Question: I have written a Firebase cloud function in which I want to get every users internal collection called 'numbers' and read each document out of that collection to do some comparisons.
Any idea how to do this?
I am pretty new to firebase and for some reason the database navigation commands are just not sticking with me very well.
I have tried a handful of commands with no success
'''
const snapshot = functions.database.collection('users').collection('numbers').get()
'''
'''
let sfRef = db.collection('users');
sfRef.getCollections().then(collections => {
collections.forEach(collection => {
console.log('Found subcollection with id:', collection.id);
});
});
'''
Here is a loose cloud code infastructure
'''
const functions = require('firebase-functions');
const admin = require('firebase-admin');
admin.initializeApp();
export const prize1 = functions.pubsub.schedule('every 5 minutes').onRun((context) => {
const users = functions.database.ref('/users/numbers')
console.log("")
return null;
});
'''
I feel like I have a good idea of how to do it, but the syntax is holding me back.
The collection of users. Go through each document in here, i.e. each user.
In each user go to the collection called numbers.
In the collection called numbers go through each document and find the numbers field to do logic/comparisons with.

Hopefully this can help you understand the way my database is ordered.
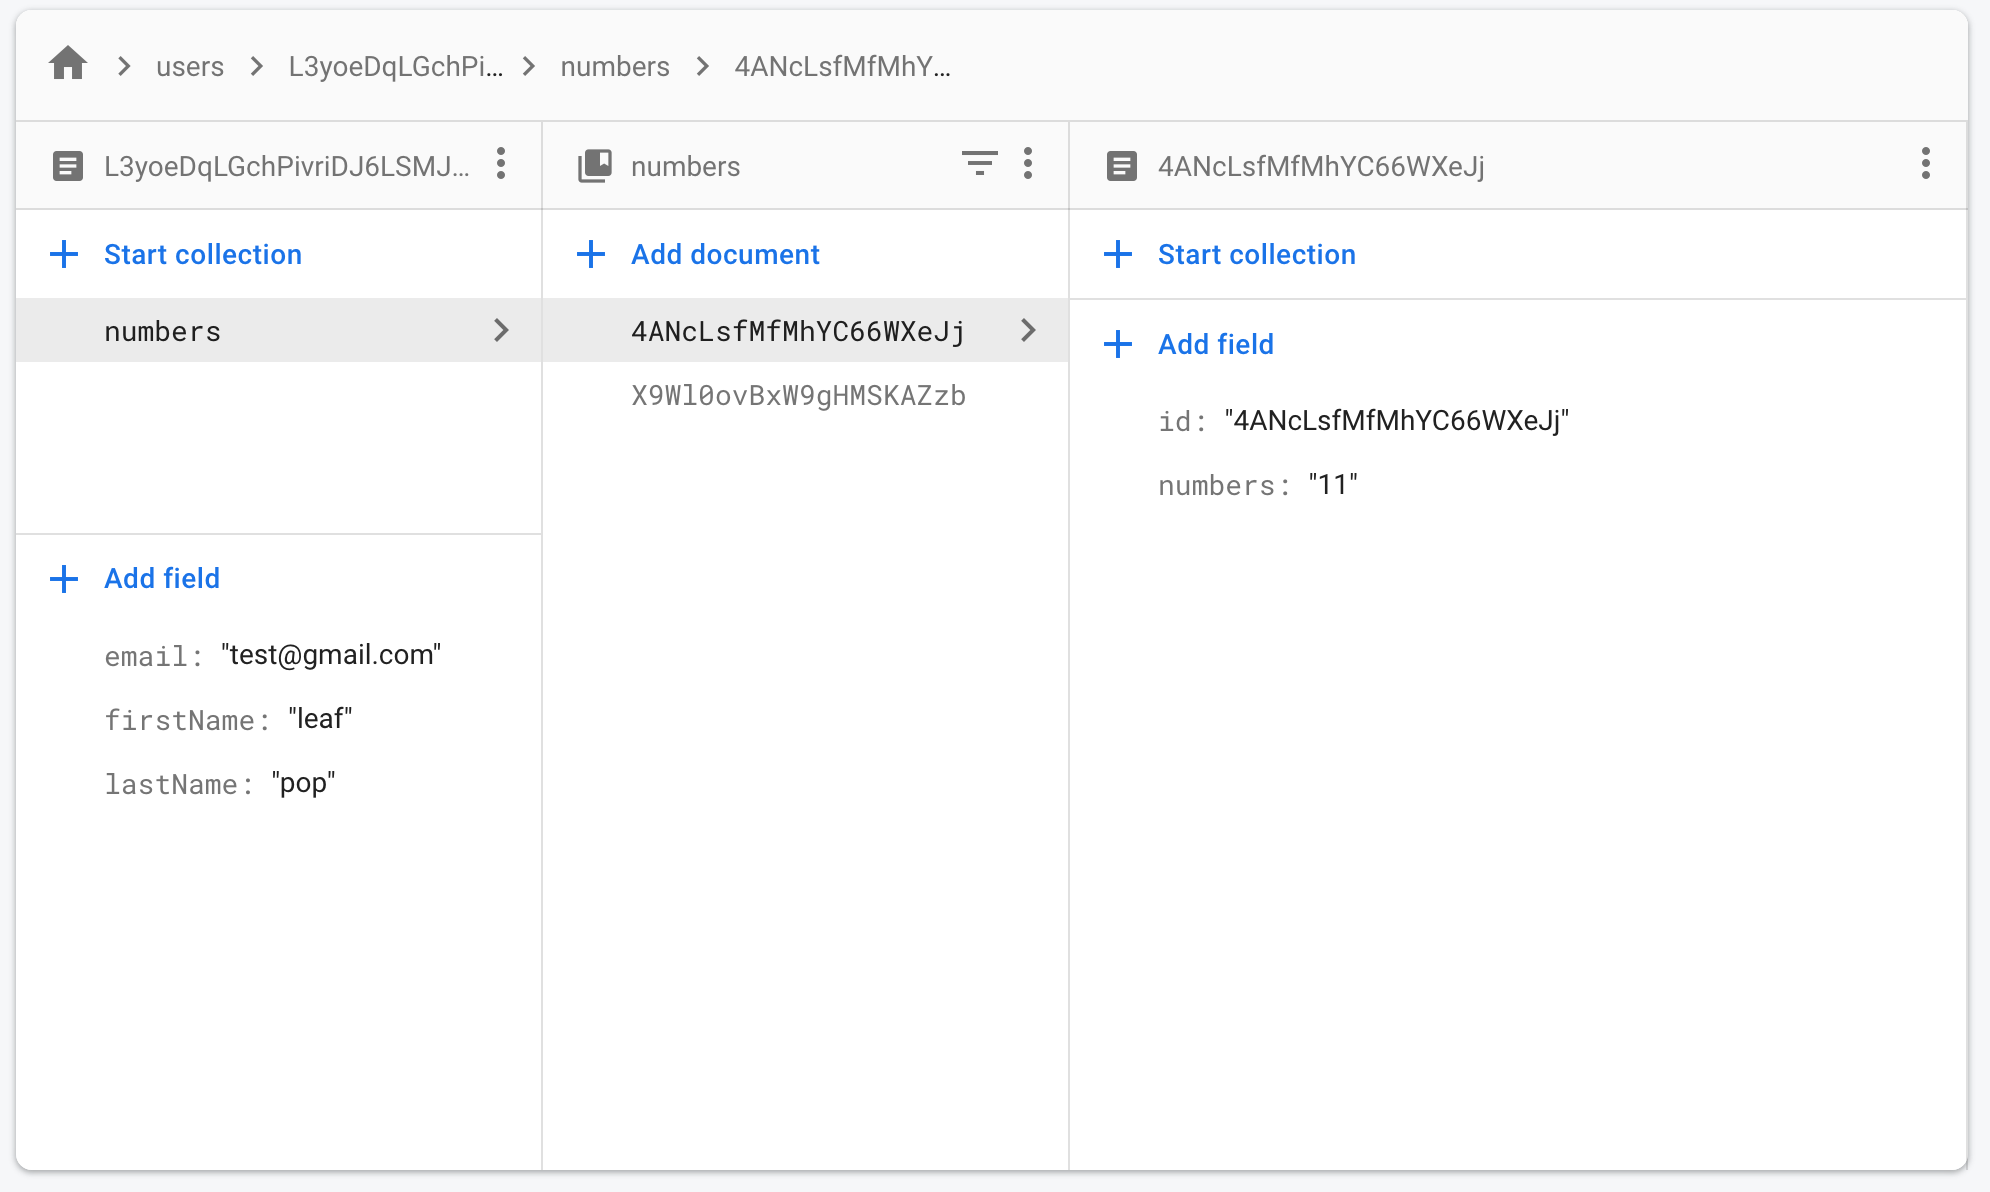
Answer: You could try it like this:
'''
let usersRef = db.collection('users');
let allUsers = usersRef.get();
.then(userSnapshot => {
userSnapshot.forEach(userDoc => {
userDoc.ref.collection('numbers').get().then(numSnapshot => {
numSnapshot.forEach(numDoc => {
console.log(numDoc.data().numbers);
// here you got your numbers document with the numbers field
});
});
});
})
.catch((error) => {
console.log("Error getting document: ", error);
});
'''
For more information you can look <URL>.